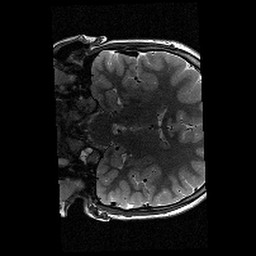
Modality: T2w
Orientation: coronal
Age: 10
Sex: female
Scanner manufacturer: siemens
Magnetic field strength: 3 T
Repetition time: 9.23 s
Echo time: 0.067 s